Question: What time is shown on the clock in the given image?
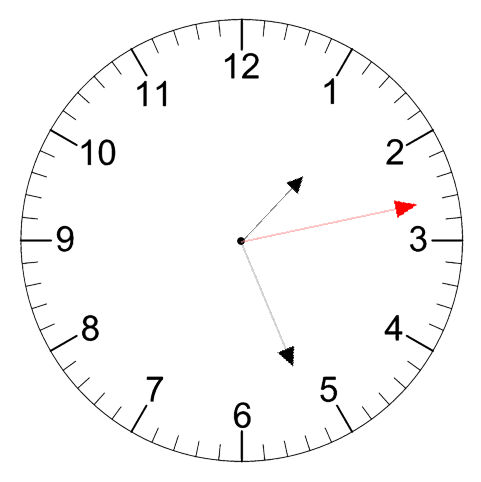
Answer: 01:26:13